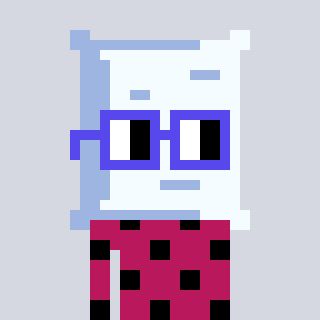
a pixel art character with square blue glasses, a pillow-shaped head and a darkpink-colored body on a cool background